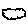
Label: cloud